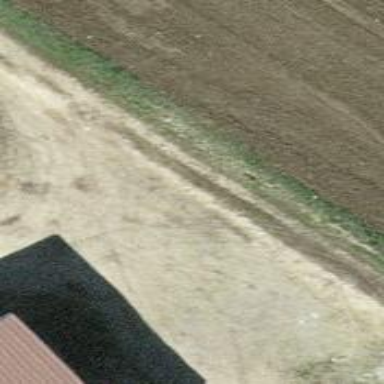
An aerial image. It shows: Dirt driveway that serves as road.